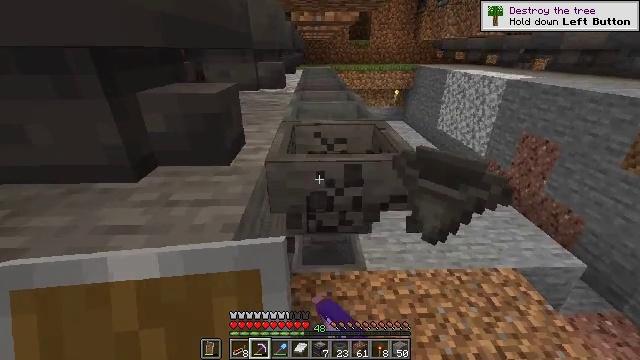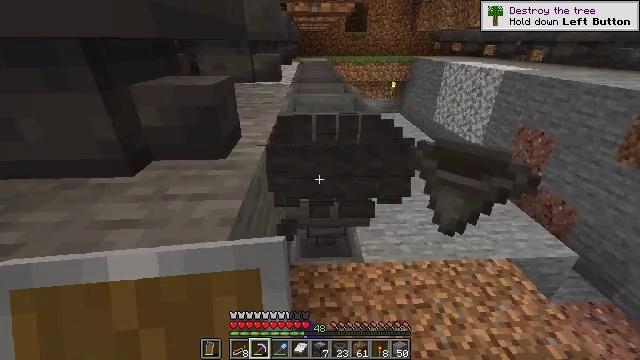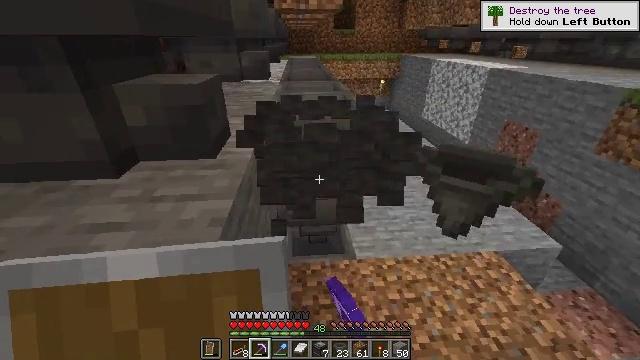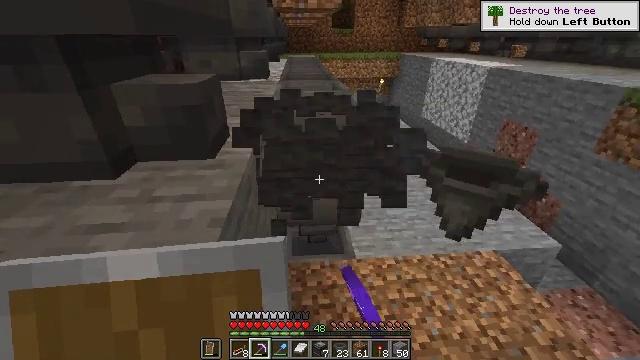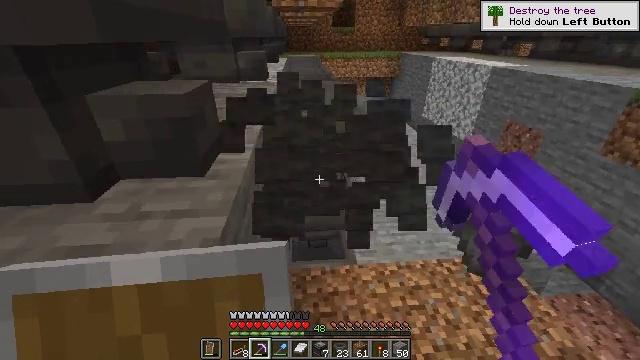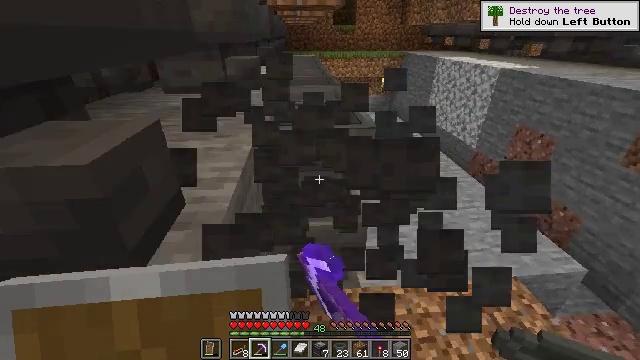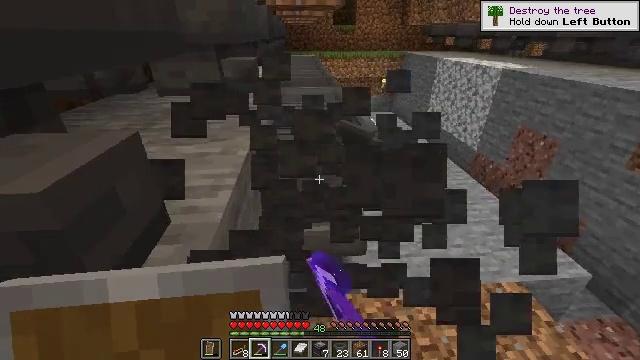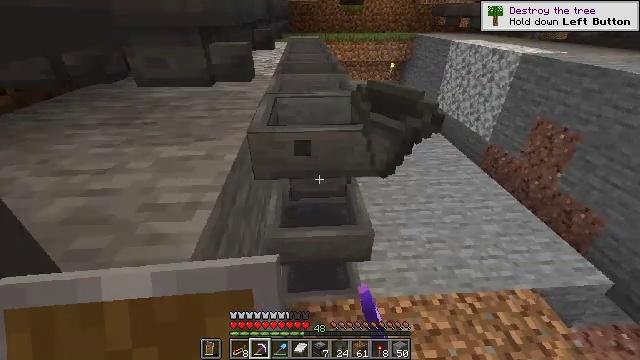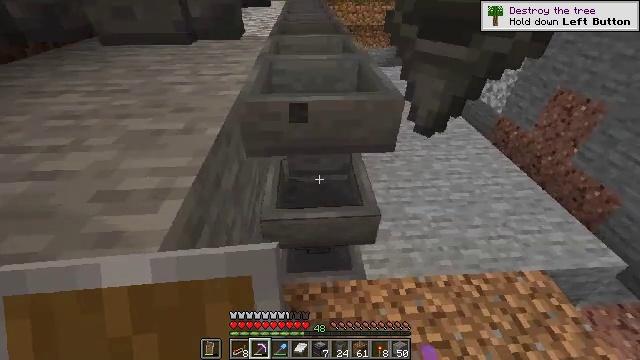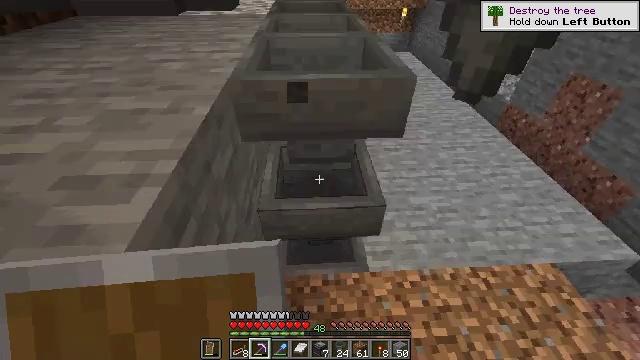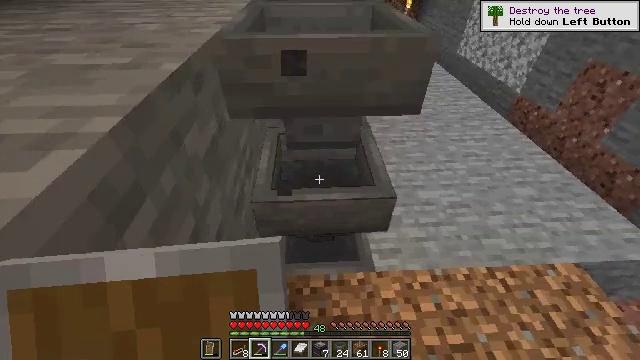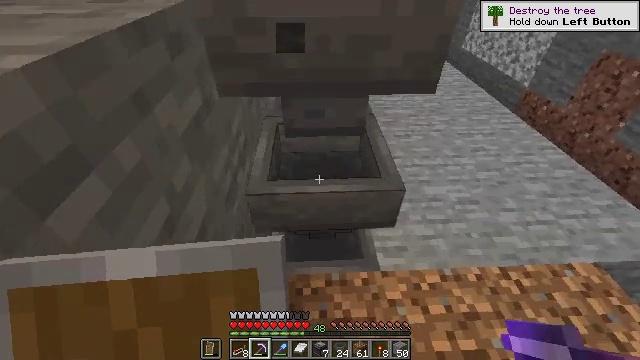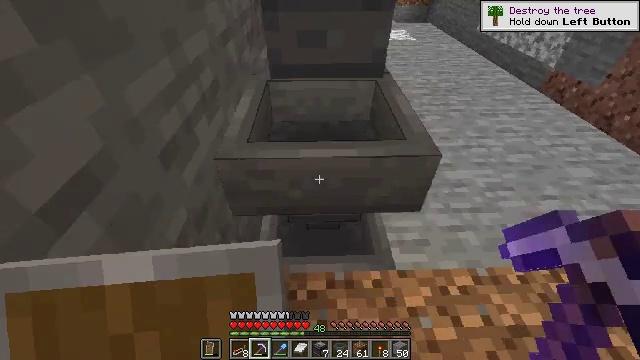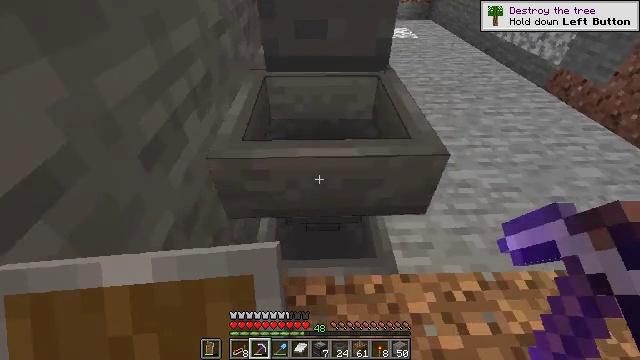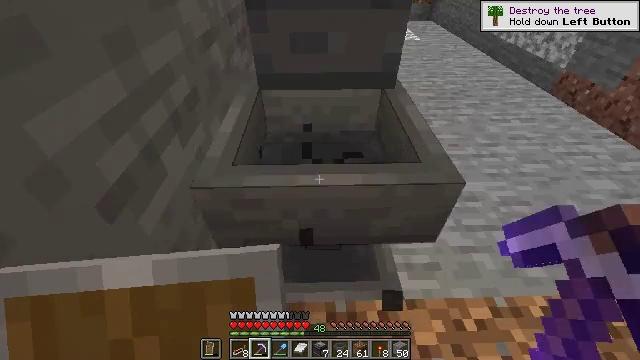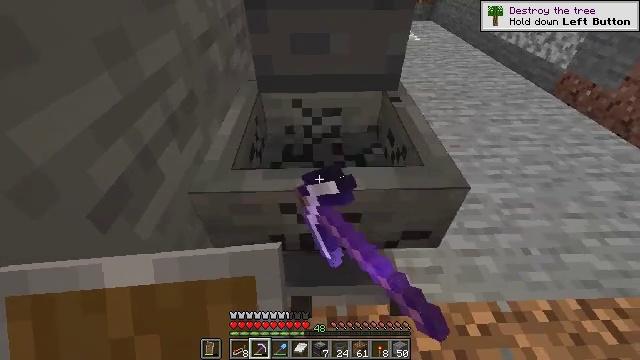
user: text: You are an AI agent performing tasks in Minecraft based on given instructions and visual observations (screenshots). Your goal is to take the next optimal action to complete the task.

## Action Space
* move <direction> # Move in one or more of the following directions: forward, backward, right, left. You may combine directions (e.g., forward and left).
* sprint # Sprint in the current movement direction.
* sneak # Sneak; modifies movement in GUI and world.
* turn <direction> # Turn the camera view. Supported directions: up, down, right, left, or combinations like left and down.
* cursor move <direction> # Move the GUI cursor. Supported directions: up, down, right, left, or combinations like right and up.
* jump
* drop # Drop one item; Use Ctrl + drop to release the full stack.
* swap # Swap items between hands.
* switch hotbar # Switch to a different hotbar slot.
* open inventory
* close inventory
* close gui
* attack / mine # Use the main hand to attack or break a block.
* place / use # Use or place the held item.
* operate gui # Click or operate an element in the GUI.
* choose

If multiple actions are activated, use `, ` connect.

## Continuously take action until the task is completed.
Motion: motion action
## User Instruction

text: Mine the hopper to collect it.
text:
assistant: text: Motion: turn down, attack / mine
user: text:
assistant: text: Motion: turn right, attack / mine
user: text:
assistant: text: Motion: move forward, attack / mine
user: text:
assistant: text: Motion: move forward, attack / mine
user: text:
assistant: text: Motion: move forward, attack / mine
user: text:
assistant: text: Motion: move forward, attack / mine
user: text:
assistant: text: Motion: move forward, turn left and down
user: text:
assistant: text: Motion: move forward, turn down
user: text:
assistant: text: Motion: move forward, turn down
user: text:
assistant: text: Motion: move forward
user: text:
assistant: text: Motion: move forward
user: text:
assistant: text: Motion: no_op
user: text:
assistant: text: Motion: no_op
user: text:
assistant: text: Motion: attack / mine
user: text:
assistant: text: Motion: attack / mine
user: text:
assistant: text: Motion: attack / mine
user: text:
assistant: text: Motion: attack / mine
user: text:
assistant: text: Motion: attack / mine
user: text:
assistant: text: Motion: attack / mine
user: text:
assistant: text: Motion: attack / mine
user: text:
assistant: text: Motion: turn down, attack / mine
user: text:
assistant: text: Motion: turn down, attack / mine
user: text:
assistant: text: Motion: turn down, attack / mine
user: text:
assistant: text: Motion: attack / mine
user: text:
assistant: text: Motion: attack / mine
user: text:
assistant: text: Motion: attack / mine
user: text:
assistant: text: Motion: attack / mine
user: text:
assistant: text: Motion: attack / mine
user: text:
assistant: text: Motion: turn up, attack / mine
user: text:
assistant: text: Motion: turn up, attack / mine